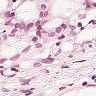
Metastatic tissue present: yes